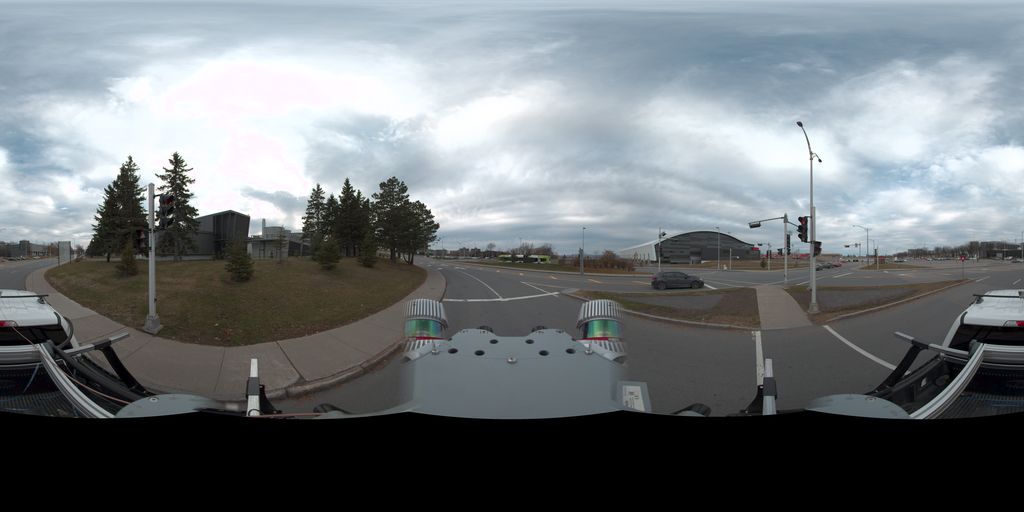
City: quebec_city